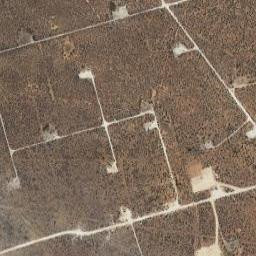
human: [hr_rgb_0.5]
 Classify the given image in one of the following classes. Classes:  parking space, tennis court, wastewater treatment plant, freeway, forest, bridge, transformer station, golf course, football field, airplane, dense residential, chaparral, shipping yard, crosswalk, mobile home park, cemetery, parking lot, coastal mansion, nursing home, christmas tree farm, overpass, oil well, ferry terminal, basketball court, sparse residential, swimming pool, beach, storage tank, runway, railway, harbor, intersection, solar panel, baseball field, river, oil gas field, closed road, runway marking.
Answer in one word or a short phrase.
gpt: oil gas field